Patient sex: M
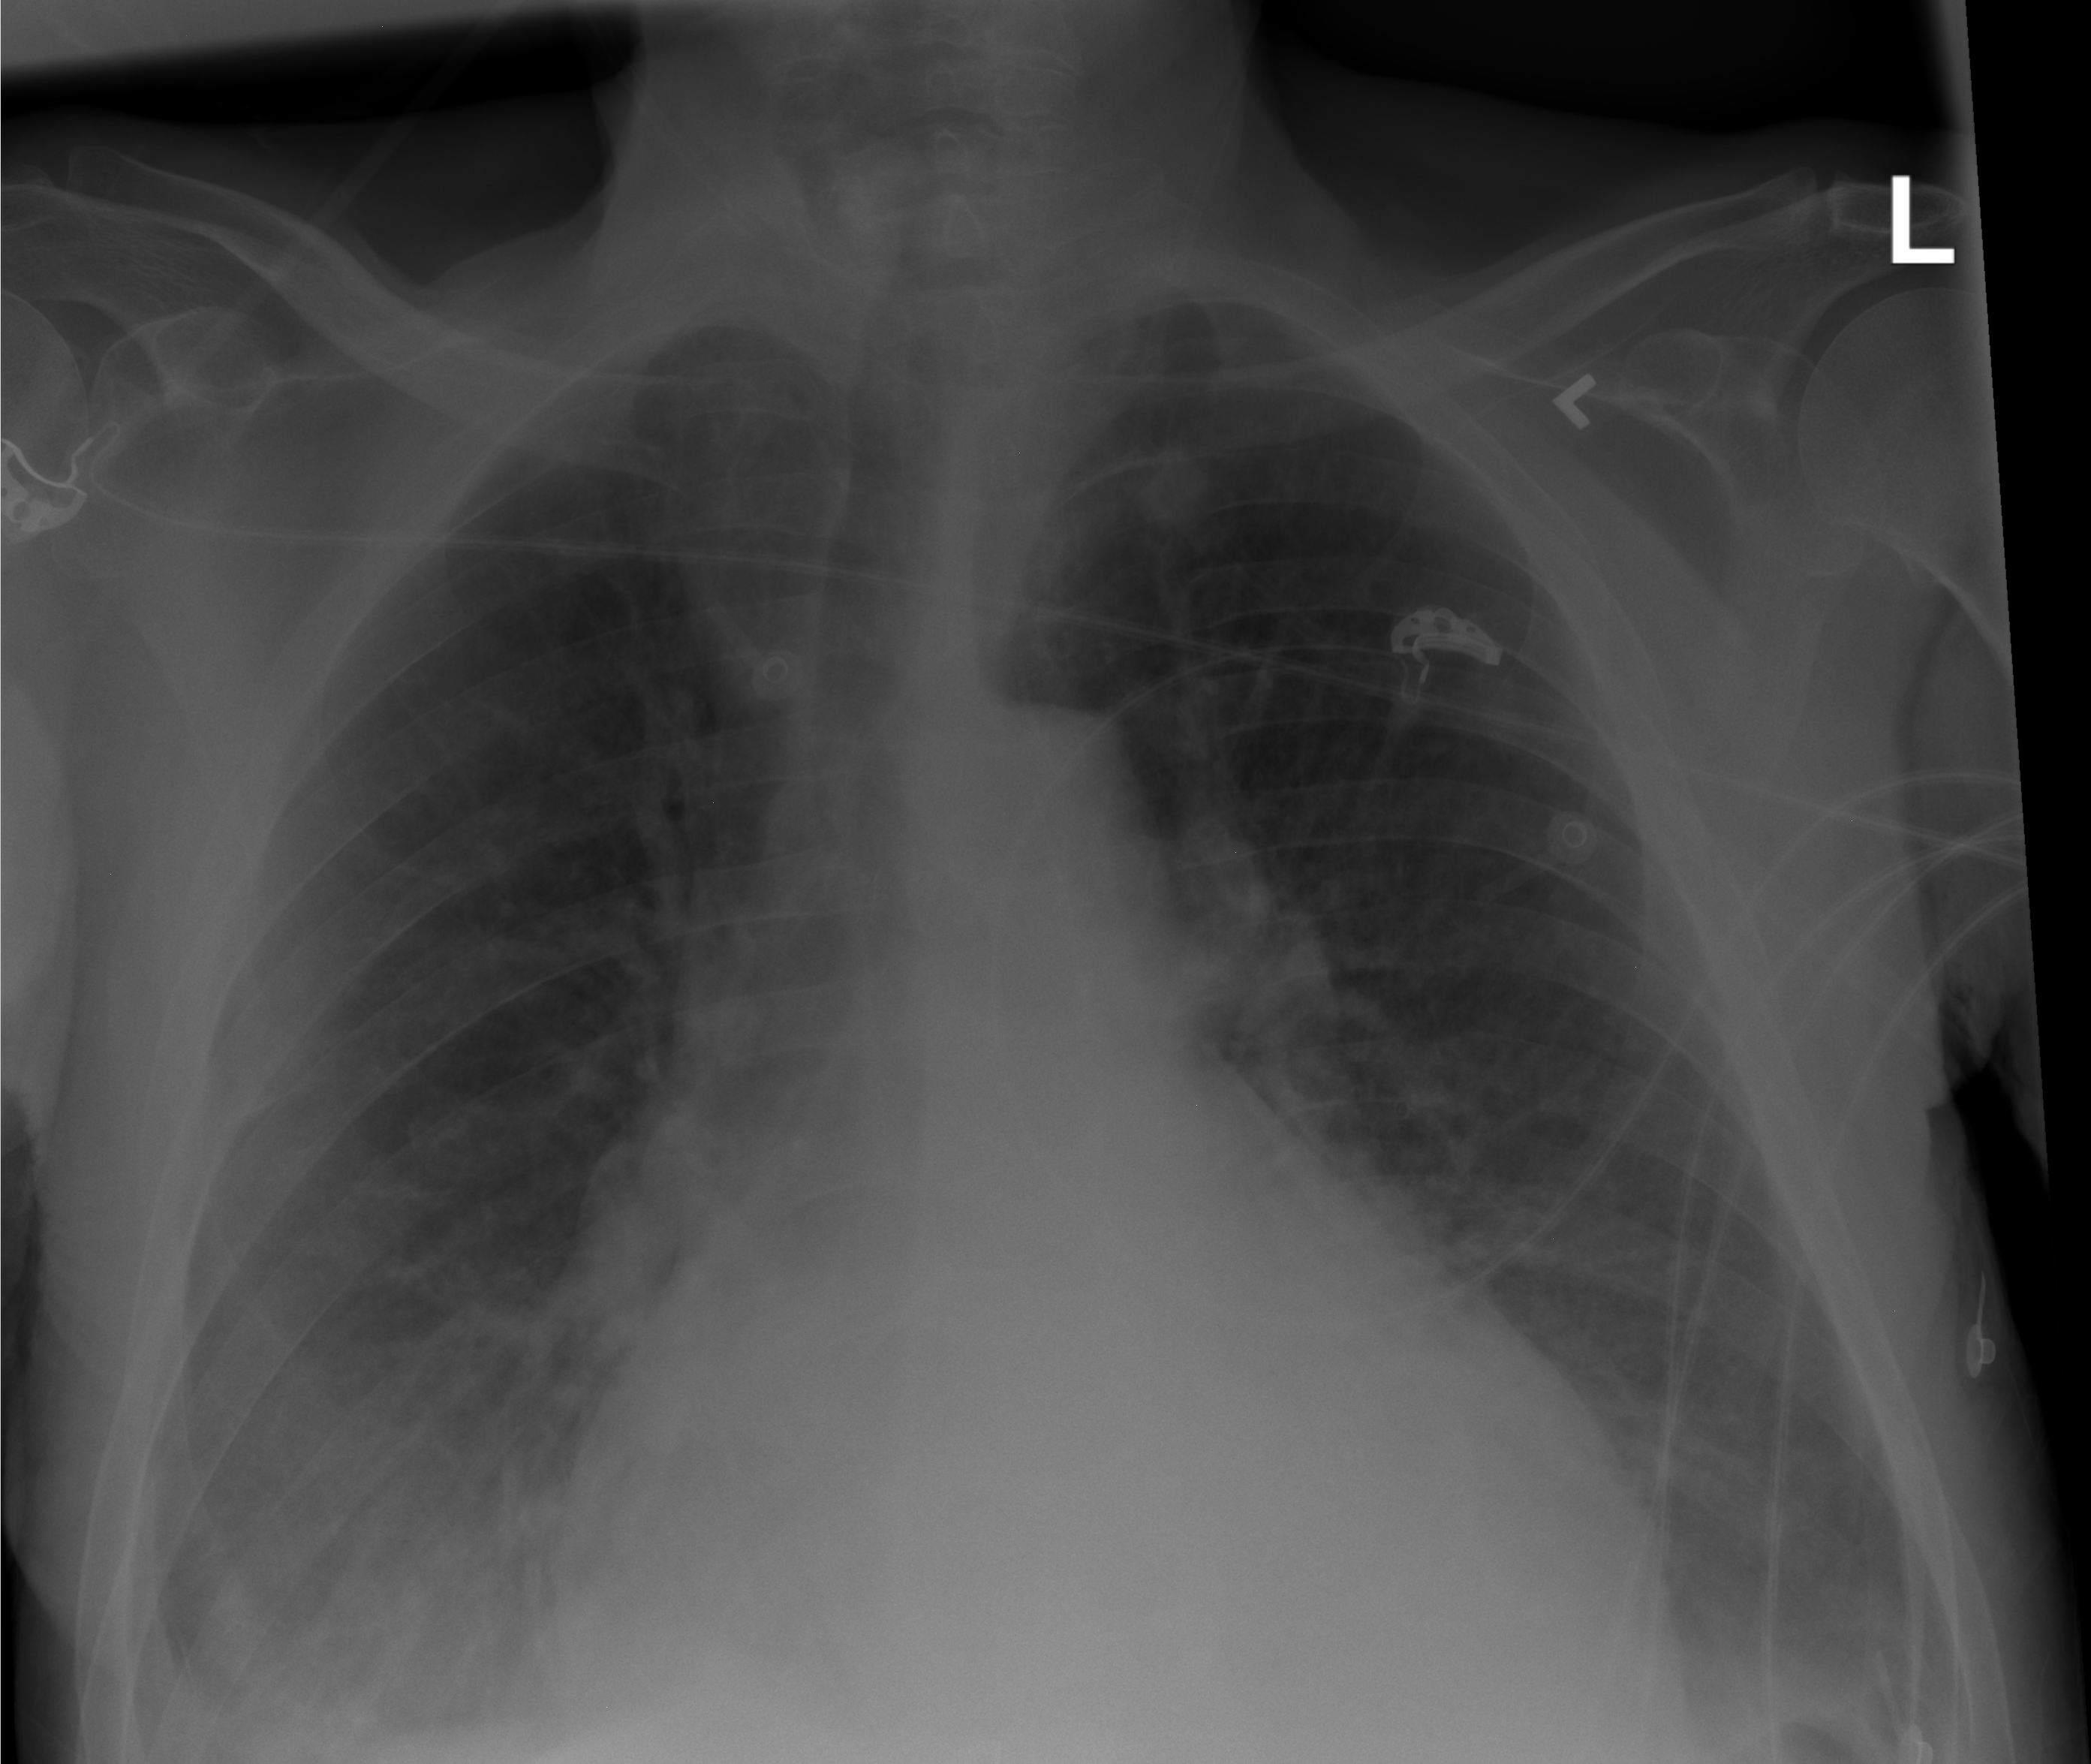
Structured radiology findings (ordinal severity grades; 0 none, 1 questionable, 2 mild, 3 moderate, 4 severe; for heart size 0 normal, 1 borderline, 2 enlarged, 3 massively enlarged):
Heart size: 2
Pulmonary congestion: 0
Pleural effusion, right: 0
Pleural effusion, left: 0
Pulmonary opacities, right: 2
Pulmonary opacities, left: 0
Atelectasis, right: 1
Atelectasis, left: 1